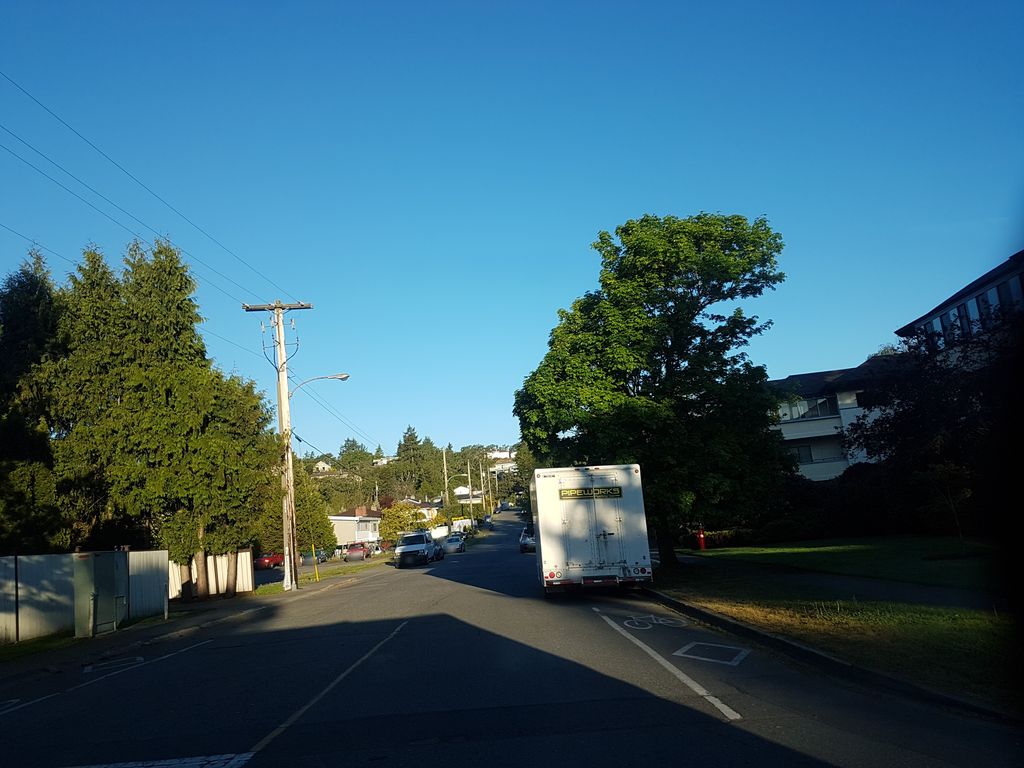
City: victoria